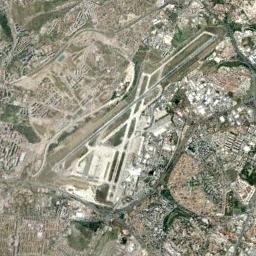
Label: airport